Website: home-depot
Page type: delivery-shipping
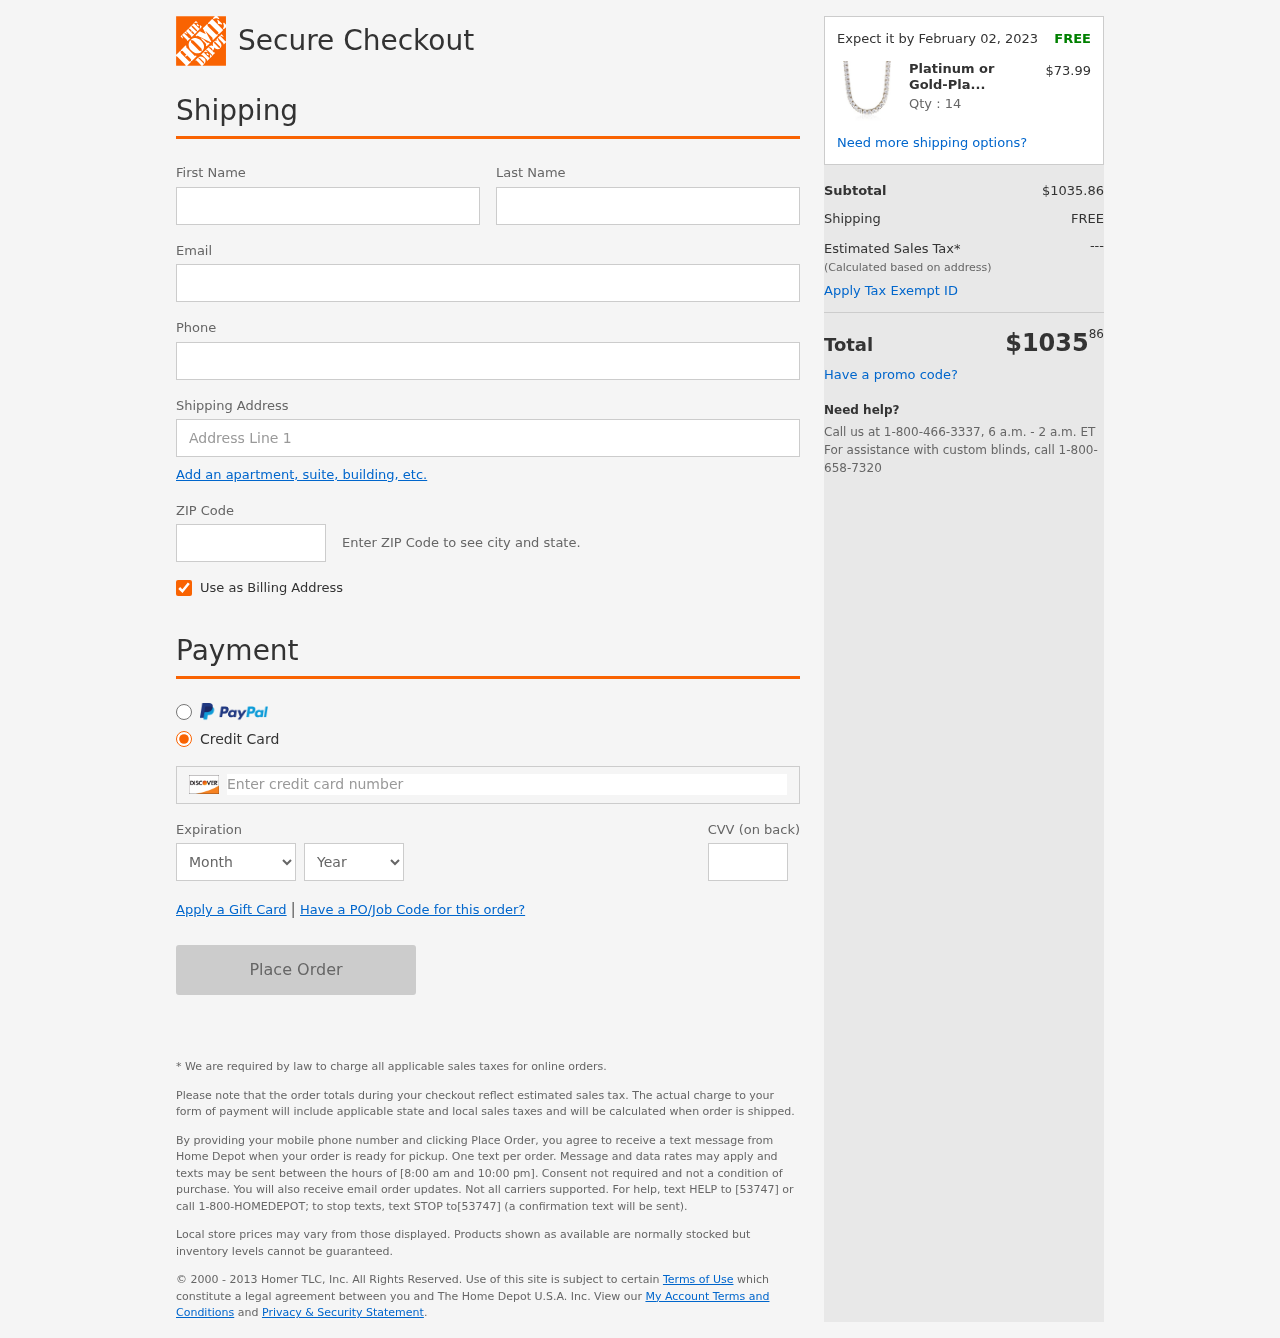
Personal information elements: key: PII_CARD_CVV
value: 727
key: PII_CARD_EXPIRY_MONTH
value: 04
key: PII_CARD_EXPIRY_YEAR
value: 28
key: PII_CARD_NUMBER
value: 6011 8850 0707 7439
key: PII_EMAIL
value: syates@yahoo.com
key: PII_FIRSTNAME
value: Shirley
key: PII_LASTNAME
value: Yates
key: PII_PHONE
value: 3554483037
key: PII_POSTCODE
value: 24746
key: PII_STREET
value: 80255 Jenkins Brooks
Product elements: key: PRODUCT1_NAME
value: Platinum or Gold-Plated Sterling Silver Swarovski Zirconia Round-Cut Tennis Necklace (5mm), 17"
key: PRODUCT1_PRICE
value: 73.99
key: PRODUCT1_QUANTITY
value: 14
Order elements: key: ORDER_DELIVERY_DATE
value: Expect it by February 02, 2023
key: ORDER_SUBTOTAL
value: $1035.86
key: ORDER_SHIPPING_COST
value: FREE
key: ORDER_TOTAL
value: $103586